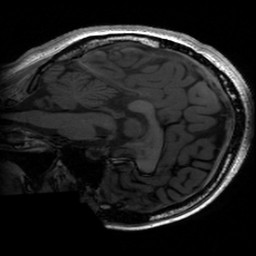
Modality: T1w
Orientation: sagittal
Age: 18
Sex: female